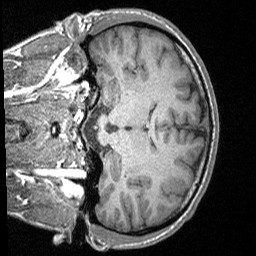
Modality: T1w
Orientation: coronal
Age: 19
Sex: female
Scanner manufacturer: siemens
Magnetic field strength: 3 T
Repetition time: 1.64 s
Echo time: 0.00234 s